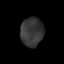
Tissue: prostate
Cell type: T cells
Senescence score: 0.3136
Nuclear area (px): 650
Mean DAPI intensity: 53.432